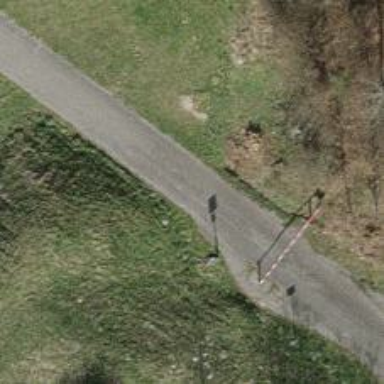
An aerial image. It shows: Lift gate barrier.